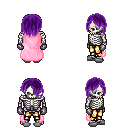
a pixel art fantasy rpg character, male body template, skeleton, pink cape, gold greaves, purple bangs hairstyle, metal gloves, white slippers, four views (front, back, left, right), 2x2 character sprite sheet, small pixel art, hard edges, no anti-aliasing